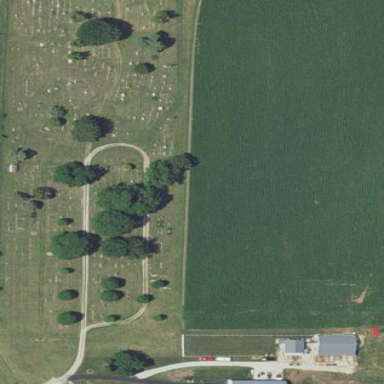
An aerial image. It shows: Cemetery.